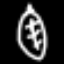
Label: leaf